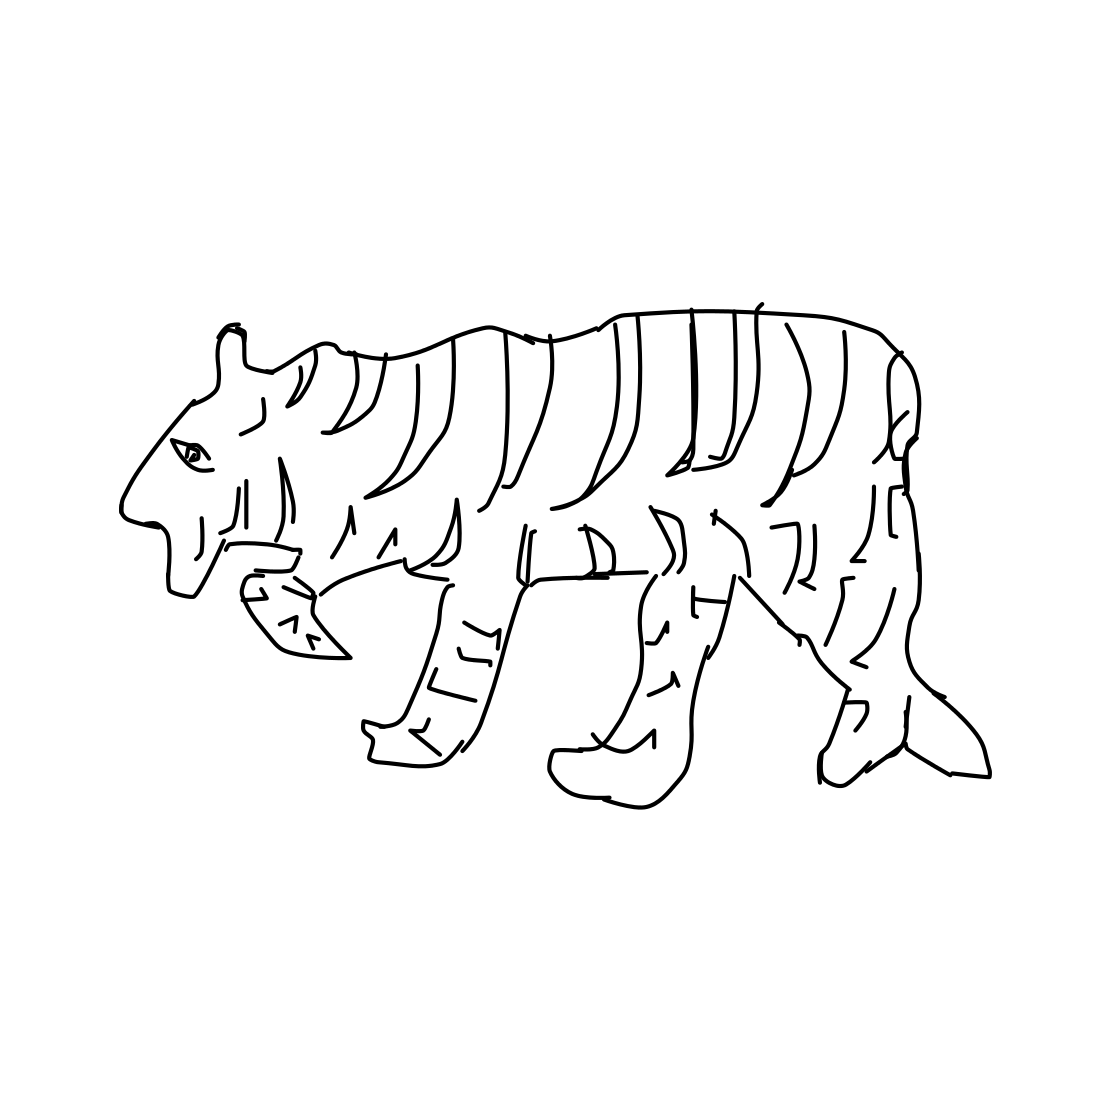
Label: tiger